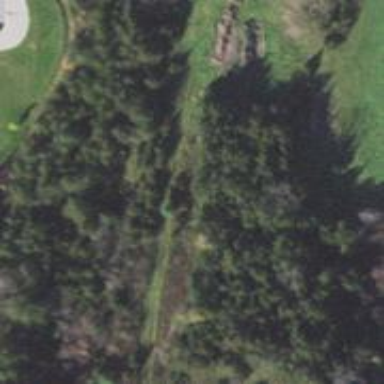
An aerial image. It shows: Lush woodland area covered with trees.